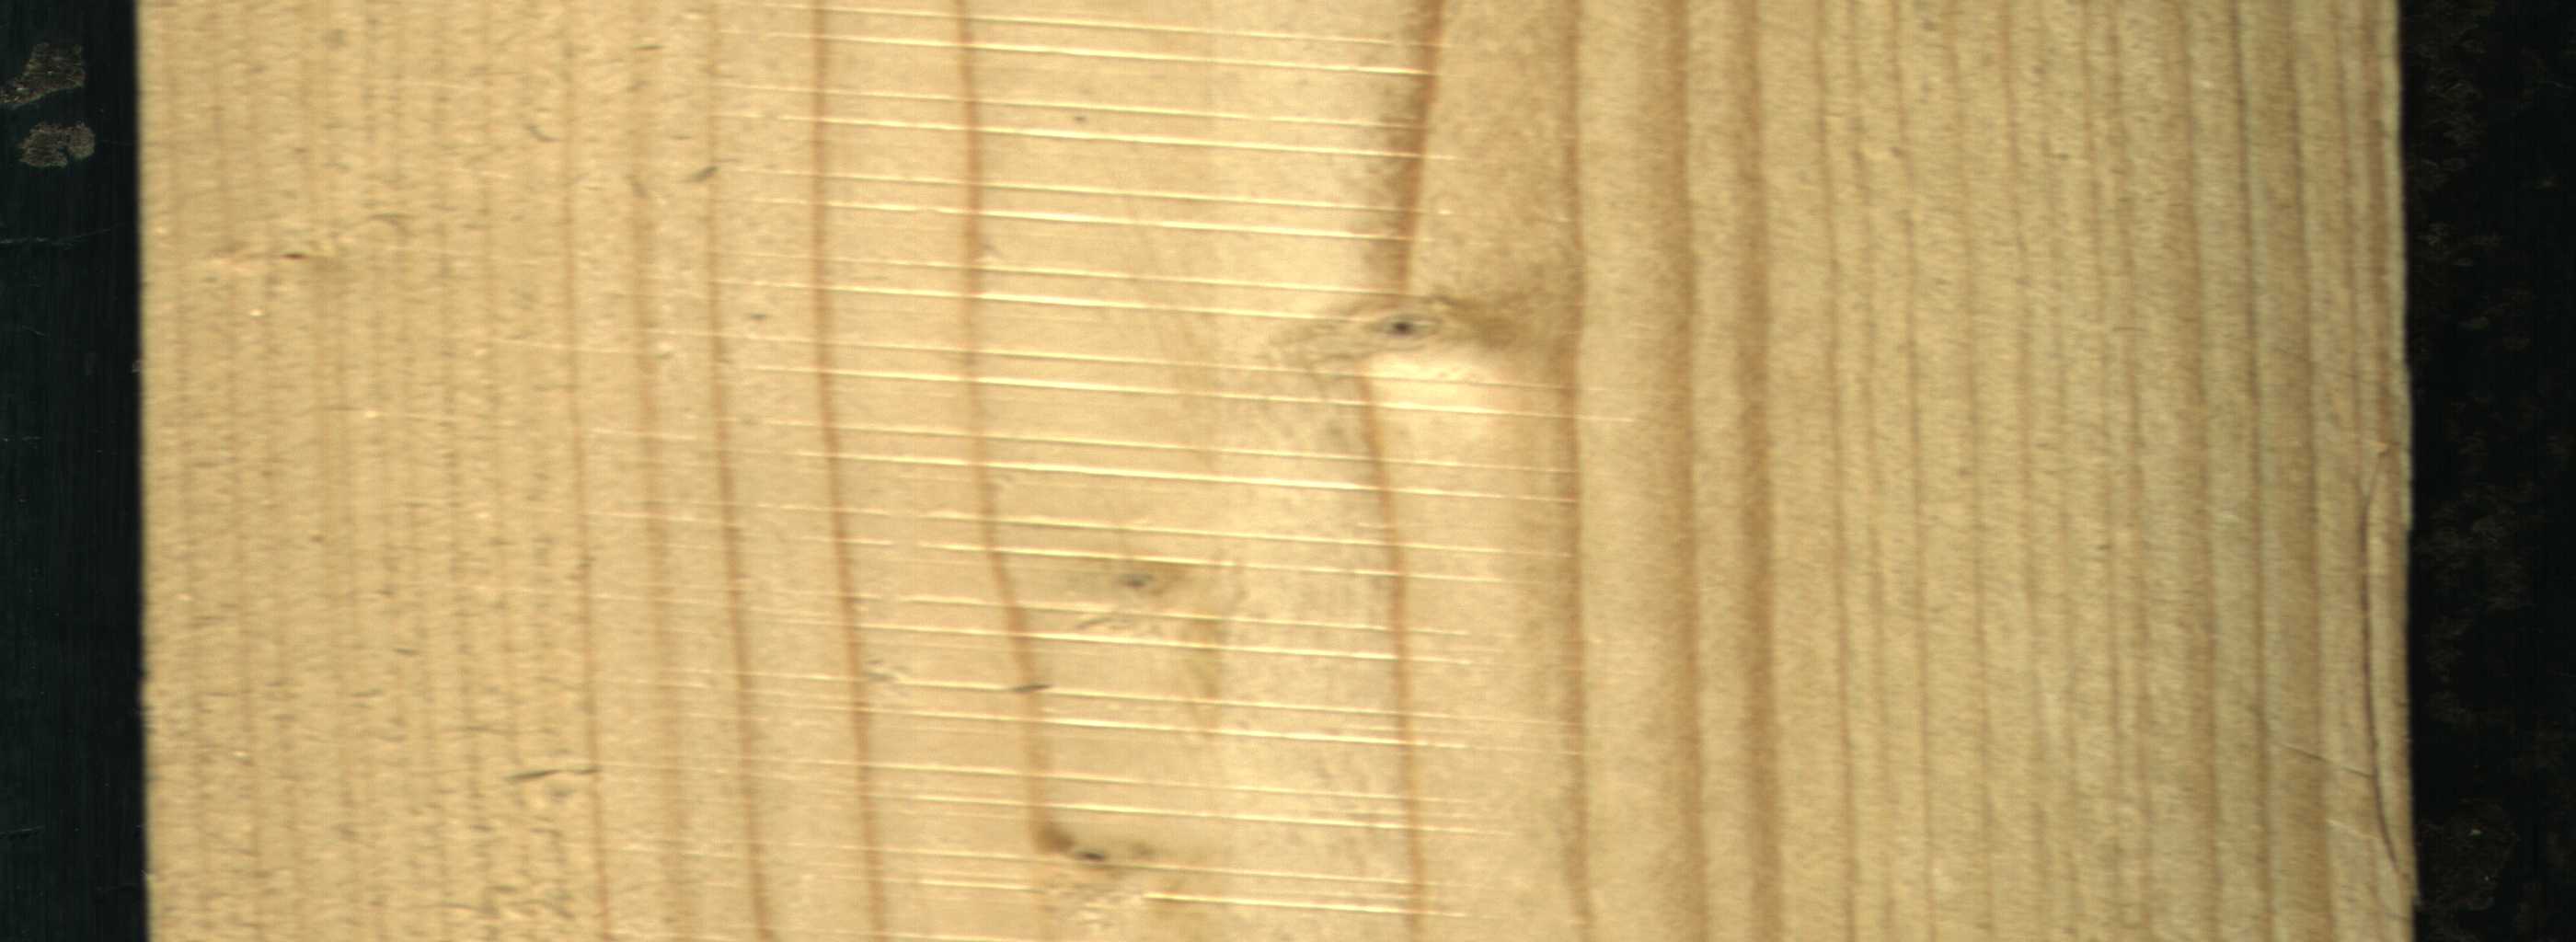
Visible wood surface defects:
Live_Knot